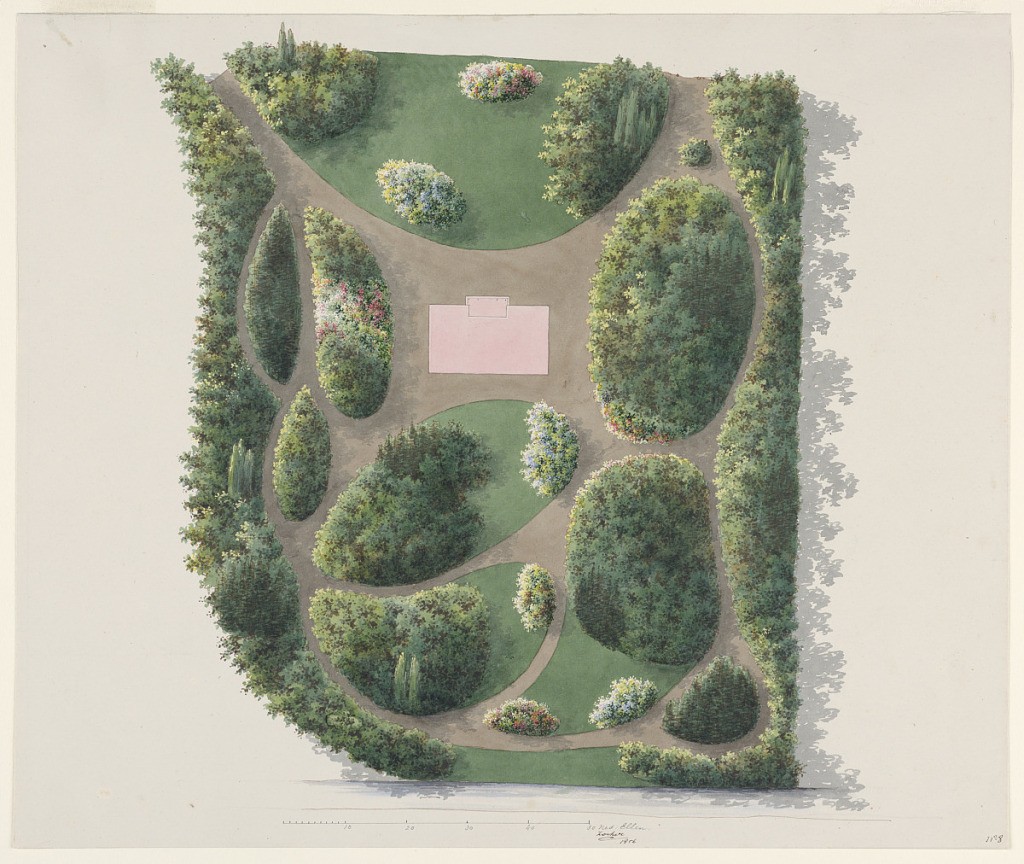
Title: Design for a Garden
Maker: Jan David Zocher the Younger, 1791–1870
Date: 1856
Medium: Pen and brown ink, brush and watercolor on cream paper
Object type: Drawing
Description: Landscape design for a canal garden in asymmetrical plan with free-form beds and serpentine walks. A combination of plan and elevation views indicate trees and flowering shrubs with accentuating colorful touches of bulbs or annuals along the edges of the beds.  Blank inscription plaque top center of garden. Scale noted bottom left.